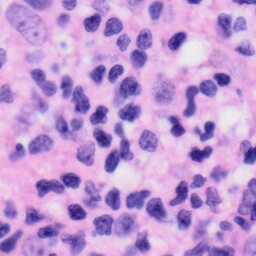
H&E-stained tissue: Skin